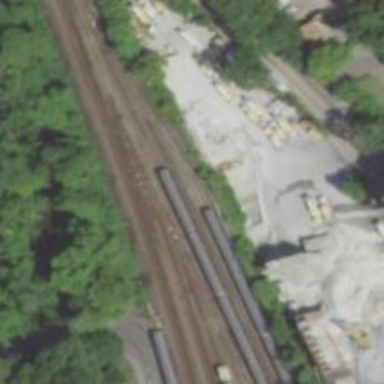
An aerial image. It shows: Electrified rail yard in service.